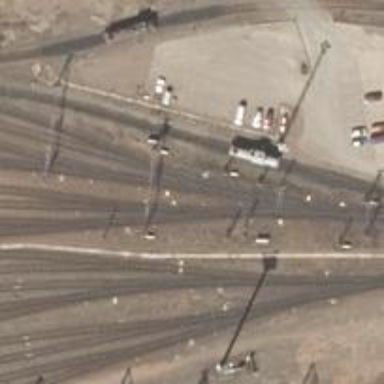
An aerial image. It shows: Rail yard with electrified contact lines for the railway.